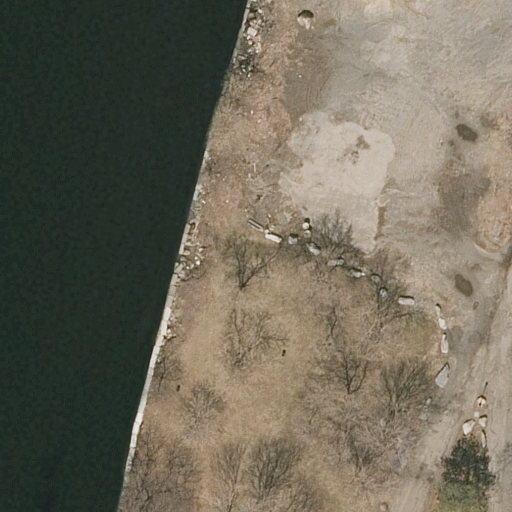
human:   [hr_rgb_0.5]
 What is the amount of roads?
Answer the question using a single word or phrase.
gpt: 2

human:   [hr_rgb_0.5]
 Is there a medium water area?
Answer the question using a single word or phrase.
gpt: no

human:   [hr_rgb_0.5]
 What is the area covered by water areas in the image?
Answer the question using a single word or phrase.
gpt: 3746m2

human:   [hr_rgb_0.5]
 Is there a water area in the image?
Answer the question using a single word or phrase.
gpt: yes

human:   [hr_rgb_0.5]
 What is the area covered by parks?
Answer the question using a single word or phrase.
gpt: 5568m2

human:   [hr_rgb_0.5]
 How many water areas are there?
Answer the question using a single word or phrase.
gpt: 1

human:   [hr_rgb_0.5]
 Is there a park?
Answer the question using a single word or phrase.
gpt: yes

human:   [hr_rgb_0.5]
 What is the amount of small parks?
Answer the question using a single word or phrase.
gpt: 0

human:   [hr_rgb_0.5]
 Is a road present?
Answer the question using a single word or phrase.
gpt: yes

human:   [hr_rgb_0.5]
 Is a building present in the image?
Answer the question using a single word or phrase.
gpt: no

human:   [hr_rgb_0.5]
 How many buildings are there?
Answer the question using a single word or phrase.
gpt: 0

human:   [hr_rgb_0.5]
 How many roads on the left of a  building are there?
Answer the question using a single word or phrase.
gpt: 0

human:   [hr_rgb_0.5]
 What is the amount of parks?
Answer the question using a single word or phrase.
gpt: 1

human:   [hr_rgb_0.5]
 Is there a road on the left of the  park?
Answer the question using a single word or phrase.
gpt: yes

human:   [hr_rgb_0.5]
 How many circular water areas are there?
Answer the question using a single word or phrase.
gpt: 0

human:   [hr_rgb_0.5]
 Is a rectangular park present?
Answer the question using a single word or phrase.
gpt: yes

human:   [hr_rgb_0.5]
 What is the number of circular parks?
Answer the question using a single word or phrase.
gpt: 0

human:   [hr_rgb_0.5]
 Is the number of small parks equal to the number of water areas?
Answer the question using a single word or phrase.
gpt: no

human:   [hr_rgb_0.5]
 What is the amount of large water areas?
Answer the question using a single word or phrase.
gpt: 1

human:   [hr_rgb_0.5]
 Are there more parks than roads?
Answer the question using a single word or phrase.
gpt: no

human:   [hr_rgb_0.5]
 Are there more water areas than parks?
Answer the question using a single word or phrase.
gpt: no

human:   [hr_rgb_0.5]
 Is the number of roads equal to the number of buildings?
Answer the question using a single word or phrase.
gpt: no

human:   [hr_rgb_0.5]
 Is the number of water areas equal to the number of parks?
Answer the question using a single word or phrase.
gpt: yes

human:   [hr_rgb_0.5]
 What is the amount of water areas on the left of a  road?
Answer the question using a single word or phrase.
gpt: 1

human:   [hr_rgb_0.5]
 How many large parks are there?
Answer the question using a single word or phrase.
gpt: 1

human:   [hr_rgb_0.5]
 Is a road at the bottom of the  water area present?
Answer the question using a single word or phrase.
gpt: yes

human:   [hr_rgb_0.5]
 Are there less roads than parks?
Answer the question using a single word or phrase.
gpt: no

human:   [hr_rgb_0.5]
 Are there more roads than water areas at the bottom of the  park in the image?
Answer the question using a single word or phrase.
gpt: yes

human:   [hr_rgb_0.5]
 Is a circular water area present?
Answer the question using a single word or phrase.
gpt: no

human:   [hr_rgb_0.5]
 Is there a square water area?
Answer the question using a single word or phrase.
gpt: no

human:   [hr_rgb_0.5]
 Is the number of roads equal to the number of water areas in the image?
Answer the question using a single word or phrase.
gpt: no

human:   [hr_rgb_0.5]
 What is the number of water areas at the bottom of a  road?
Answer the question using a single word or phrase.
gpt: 0

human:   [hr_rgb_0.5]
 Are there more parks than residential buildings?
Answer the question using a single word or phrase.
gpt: yes

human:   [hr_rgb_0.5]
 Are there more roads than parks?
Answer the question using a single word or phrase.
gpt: yes

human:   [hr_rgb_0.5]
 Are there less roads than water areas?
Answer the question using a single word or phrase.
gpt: no

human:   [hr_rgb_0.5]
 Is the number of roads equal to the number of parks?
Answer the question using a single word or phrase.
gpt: no

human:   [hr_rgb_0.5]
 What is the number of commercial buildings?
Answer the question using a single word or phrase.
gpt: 0

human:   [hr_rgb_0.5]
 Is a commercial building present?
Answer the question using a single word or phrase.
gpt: no

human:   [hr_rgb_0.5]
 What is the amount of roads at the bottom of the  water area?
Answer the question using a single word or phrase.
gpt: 2

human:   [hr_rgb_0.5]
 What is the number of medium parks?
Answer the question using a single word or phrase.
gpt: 0

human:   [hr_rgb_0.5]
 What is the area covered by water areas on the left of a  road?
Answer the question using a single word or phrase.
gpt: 3746m2

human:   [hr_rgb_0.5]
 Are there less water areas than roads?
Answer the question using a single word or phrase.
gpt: yes

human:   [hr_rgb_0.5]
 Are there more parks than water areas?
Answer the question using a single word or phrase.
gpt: no

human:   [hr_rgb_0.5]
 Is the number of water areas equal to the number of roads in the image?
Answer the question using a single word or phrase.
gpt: no

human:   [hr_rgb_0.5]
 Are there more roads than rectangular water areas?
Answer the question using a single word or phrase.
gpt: yes

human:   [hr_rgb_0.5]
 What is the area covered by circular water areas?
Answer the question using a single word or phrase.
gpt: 0m2

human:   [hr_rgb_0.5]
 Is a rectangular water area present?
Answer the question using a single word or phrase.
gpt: yes

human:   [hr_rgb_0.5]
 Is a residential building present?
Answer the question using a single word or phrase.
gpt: no

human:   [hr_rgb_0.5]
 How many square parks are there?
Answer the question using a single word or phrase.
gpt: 0

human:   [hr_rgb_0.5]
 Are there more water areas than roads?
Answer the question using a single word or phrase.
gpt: no

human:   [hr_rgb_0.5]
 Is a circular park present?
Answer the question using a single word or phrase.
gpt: no

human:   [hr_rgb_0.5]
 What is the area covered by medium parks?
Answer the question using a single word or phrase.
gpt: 0m2

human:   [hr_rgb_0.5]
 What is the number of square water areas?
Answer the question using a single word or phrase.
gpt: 0

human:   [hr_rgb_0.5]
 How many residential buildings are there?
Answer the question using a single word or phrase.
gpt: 0

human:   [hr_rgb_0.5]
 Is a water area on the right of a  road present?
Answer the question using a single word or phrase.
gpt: no

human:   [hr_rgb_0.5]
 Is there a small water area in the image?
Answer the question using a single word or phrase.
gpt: no

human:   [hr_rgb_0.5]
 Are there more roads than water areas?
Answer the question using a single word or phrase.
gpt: yes

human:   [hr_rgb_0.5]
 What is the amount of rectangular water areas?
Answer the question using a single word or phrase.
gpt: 1

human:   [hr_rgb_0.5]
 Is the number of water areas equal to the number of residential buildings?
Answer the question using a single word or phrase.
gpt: no

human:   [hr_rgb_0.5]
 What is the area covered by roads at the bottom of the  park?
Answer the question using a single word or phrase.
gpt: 0m2

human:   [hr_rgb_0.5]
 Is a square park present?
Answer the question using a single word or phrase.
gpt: no

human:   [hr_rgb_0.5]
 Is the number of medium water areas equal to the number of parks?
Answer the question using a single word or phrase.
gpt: no

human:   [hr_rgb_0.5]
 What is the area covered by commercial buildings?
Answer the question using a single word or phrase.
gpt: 0m2

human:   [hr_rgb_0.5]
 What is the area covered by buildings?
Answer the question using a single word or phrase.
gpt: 0m2